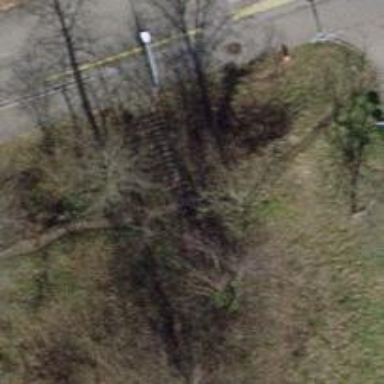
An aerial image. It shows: Steps with unpaved surface.